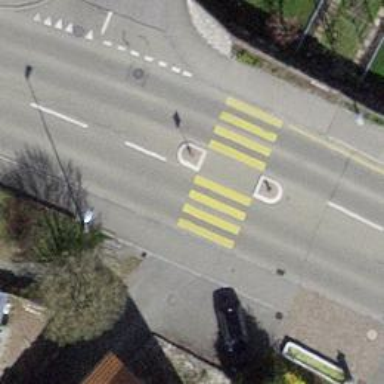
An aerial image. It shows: Uncontrolled zebra crossing with central island.